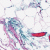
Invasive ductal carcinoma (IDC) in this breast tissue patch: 0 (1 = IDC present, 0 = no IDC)